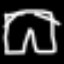
Label: pants